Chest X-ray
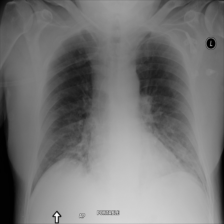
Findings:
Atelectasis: negative
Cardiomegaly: negative
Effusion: negative
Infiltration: negative
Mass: negative
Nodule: negative
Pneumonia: negative
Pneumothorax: negative
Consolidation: negative
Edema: positive
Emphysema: negative
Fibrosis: negative
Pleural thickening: negative
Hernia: negative